Question: Say I have a workspaceId cb89596-80da-421e-b495-f65aac012bfd,
can I use az CLI to get the name of the workspace from this?

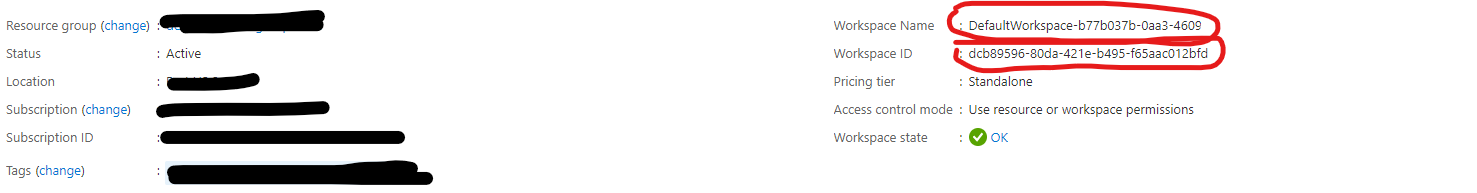
Answer: Please try something like the following:
'''
az monitor log-analytics workspace list --query "[?customerId == 'cb89596-80da-421e-b495-f65aac012bfd'].name"
'''
It will print the name of your Log Analytics Workspace:
'''
[
"DefaultWorkspace-xxxxxxxx-xxxx-xxxx-xxxx-xxxxxxxxxxxx-WUS"
]
'''